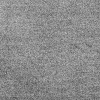
Atmospheric dust classification: dusty